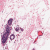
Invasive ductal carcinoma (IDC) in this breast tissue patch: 0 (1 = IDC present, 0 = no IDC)